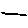
Label: line